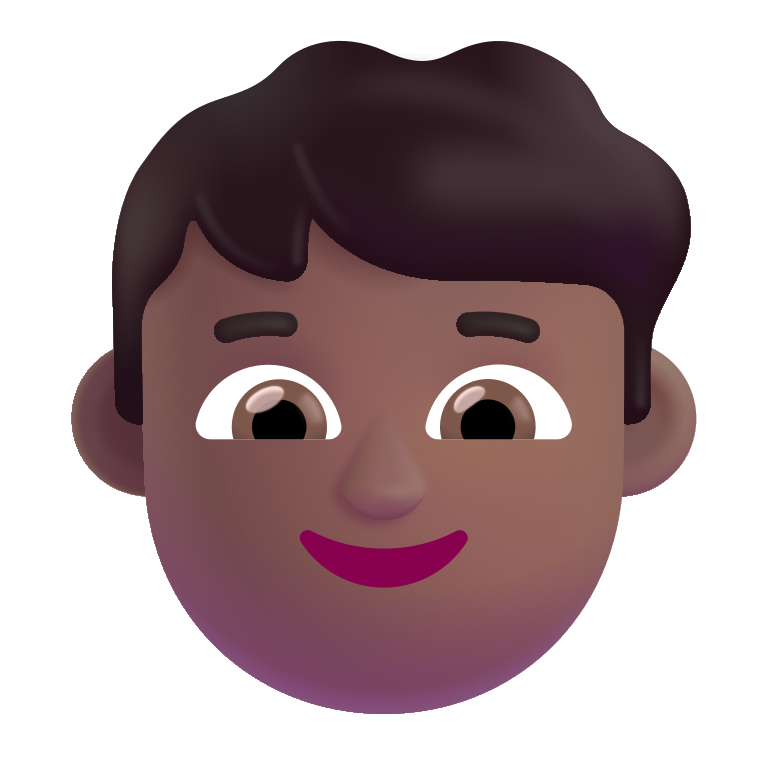
boy color  dark